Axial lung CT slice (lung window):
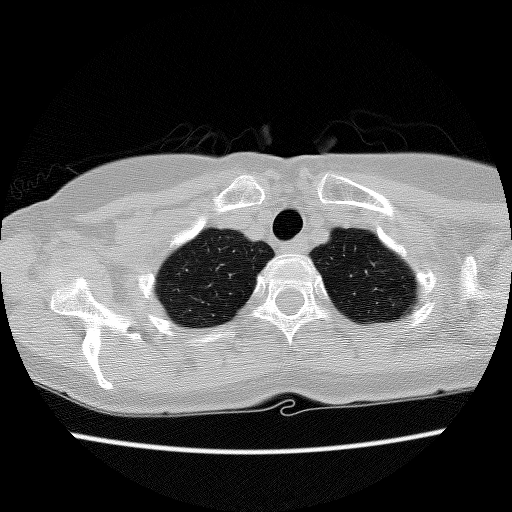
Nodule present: no